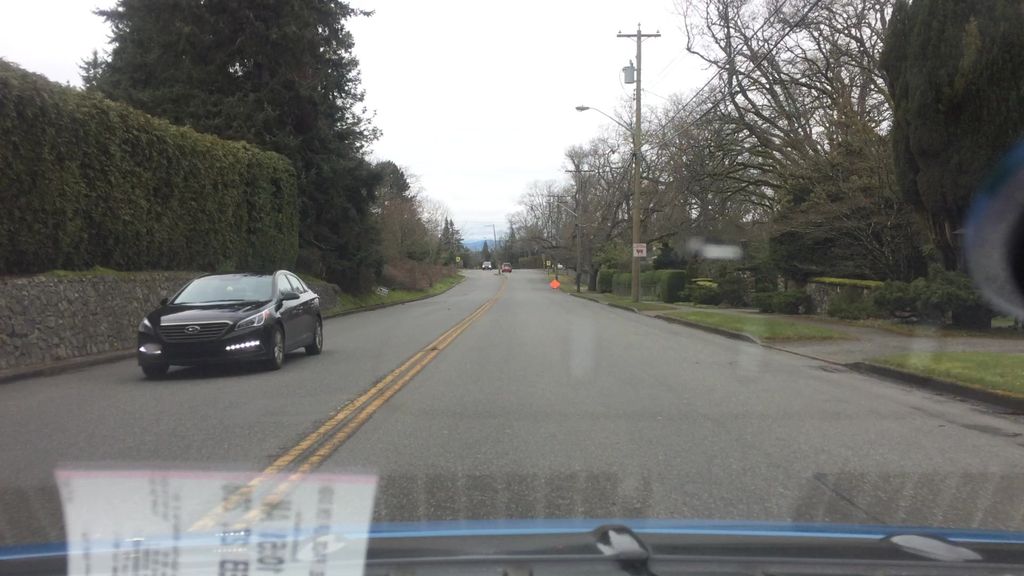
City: victoria